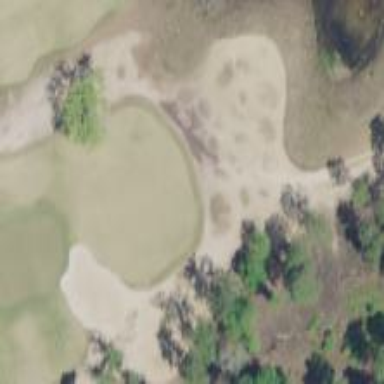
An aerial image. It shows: Sandy area is golf bunker.